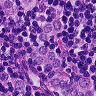
Metastatic tissue present: yes